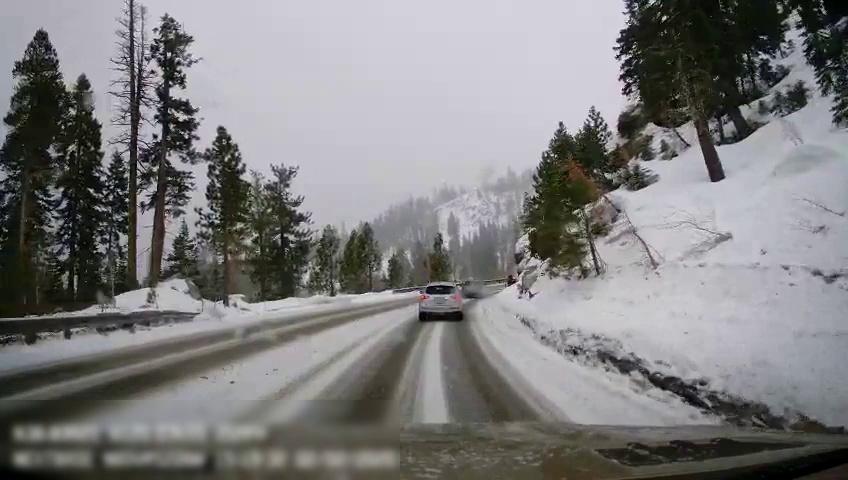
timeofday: Day
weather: Snowy
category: Drivable Space
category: Vehicles | Car
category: Vehicles | Car
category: Vehicles | Car